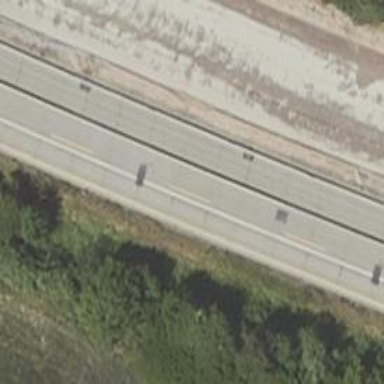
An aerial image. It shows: Concrete motorway.